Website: ulta-beauty
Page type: billing-address
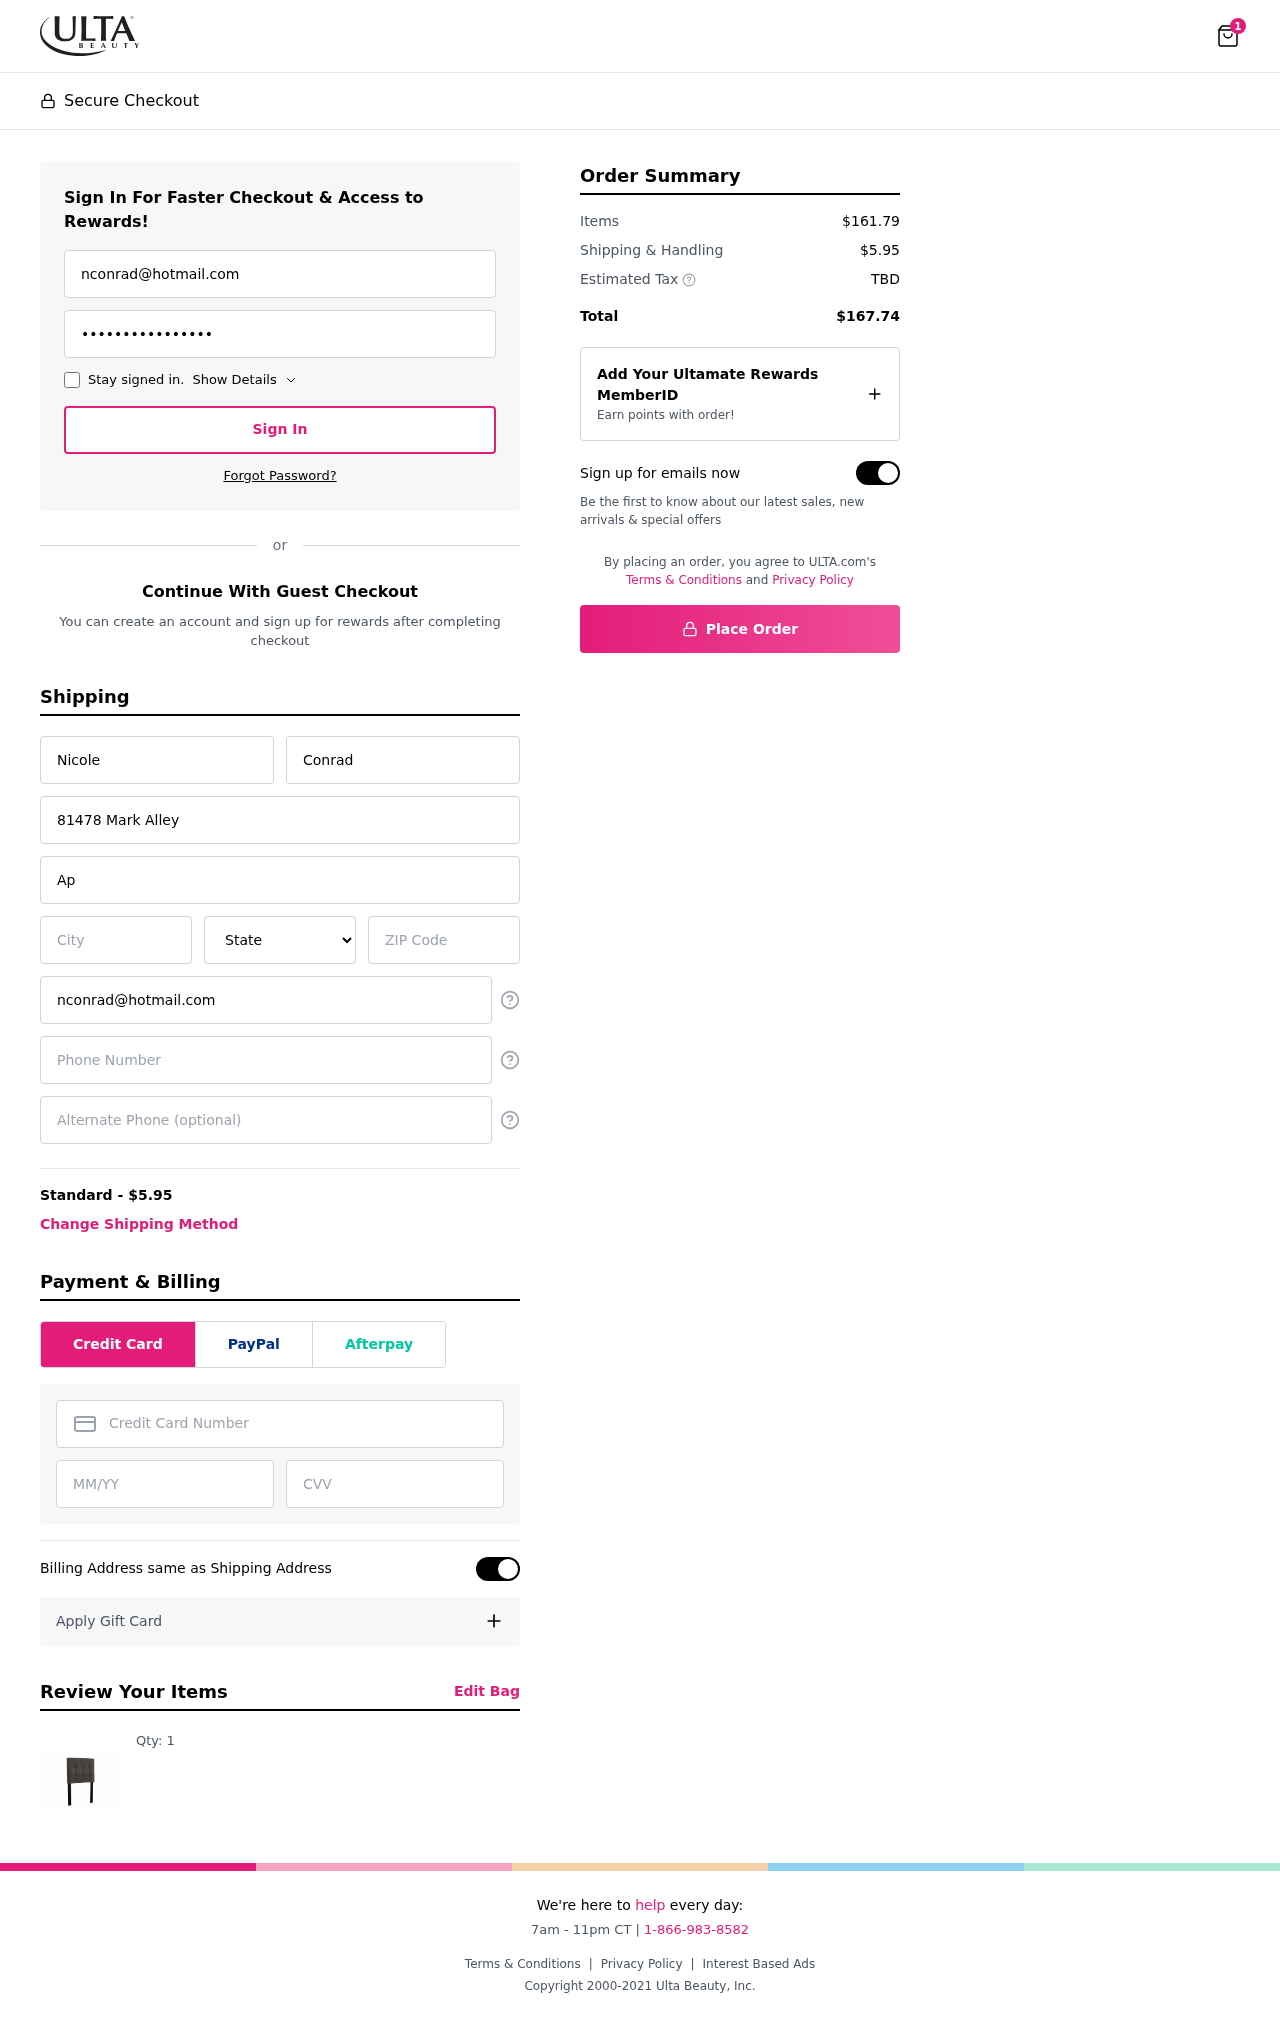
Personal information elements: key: PII_STATE
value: Nebraska
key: PII_EMAIL
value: nconrad@hotmail.com
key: PII_FIRSTNAME
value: Nicole
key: PII_LASTNAME
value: Conrad
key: PII_STREET
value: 81478 Mark Alley
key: PII_STREET2
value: Apt. 636
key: PII_CITY
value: Lake Tylerport
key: PII_POSTCODE
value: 65863
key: PII_PHONE
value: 5592376493
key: PII_ALT_PHONE
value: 3567196574
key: PII_CARD_NUMBER
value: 2470 5924 7120 7244
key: PII_CARD_EXPIRY
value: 07/29
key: PII_CARD_CVV
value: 208
Product elements: key: PRODUCT1_QUANTITY
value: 1
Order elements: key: ORDER_NUM_ITEMS
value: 1
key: ORDER_SHIPPING_COST
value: $5.95
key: ORDER_SUBTOTAL
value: $161.79
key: ORDER_TOTAL
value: $167.74